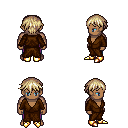
a pixel art fantasy rpg character, male body template, human, dark skin, brown robe, magenta pants, white blonde short bangs hairstyle, gold boots, four views (front, back, left, right), 2x2 character sprite sheet, small pixel art, hard edges, no anti-aliasing